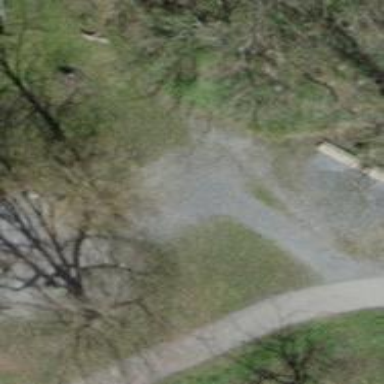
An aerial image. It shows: Broadleaved tree in park.